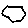
Label: hexagon